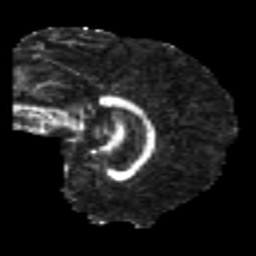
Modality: FA
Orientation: sagittal
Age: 20
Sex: male
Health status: healthy
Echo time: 0.074 s